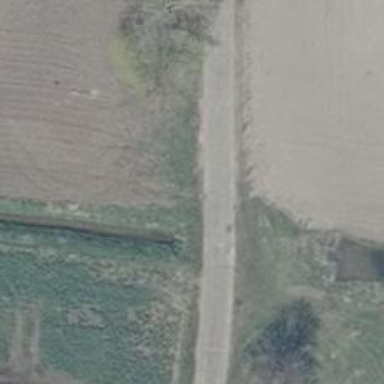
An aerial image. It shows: Unclassified road with concrete plates surface.